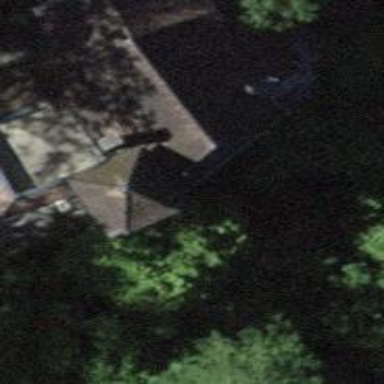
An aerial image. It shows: Building with gabled roof. The roof orientation is across.